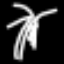
Label: palm tree